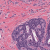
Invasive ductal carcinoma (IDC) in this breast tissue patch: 1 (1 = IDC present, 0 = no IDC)